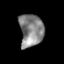
Tissue: prostate
Cell type: Epithelial cells
Senescence score: 0.303
Nuclear area (px): 761
Mean DAPI intensity: 134.237